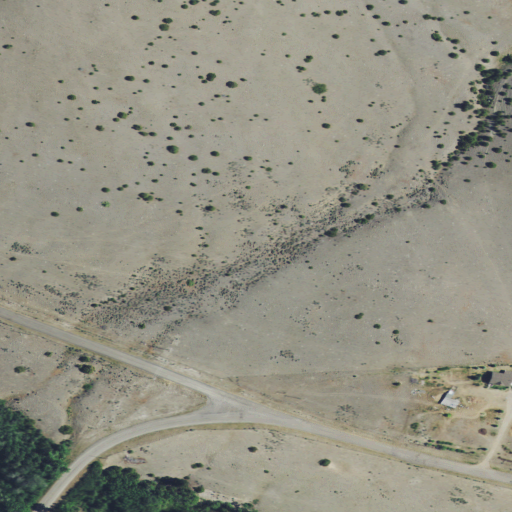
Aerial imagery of valley in Montana named Crazyman Gulch containing grassland, low intensity development, open development, woody wetlands, herbaceous wetlands, and pasture